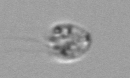
Label: Amoeba